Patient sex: F
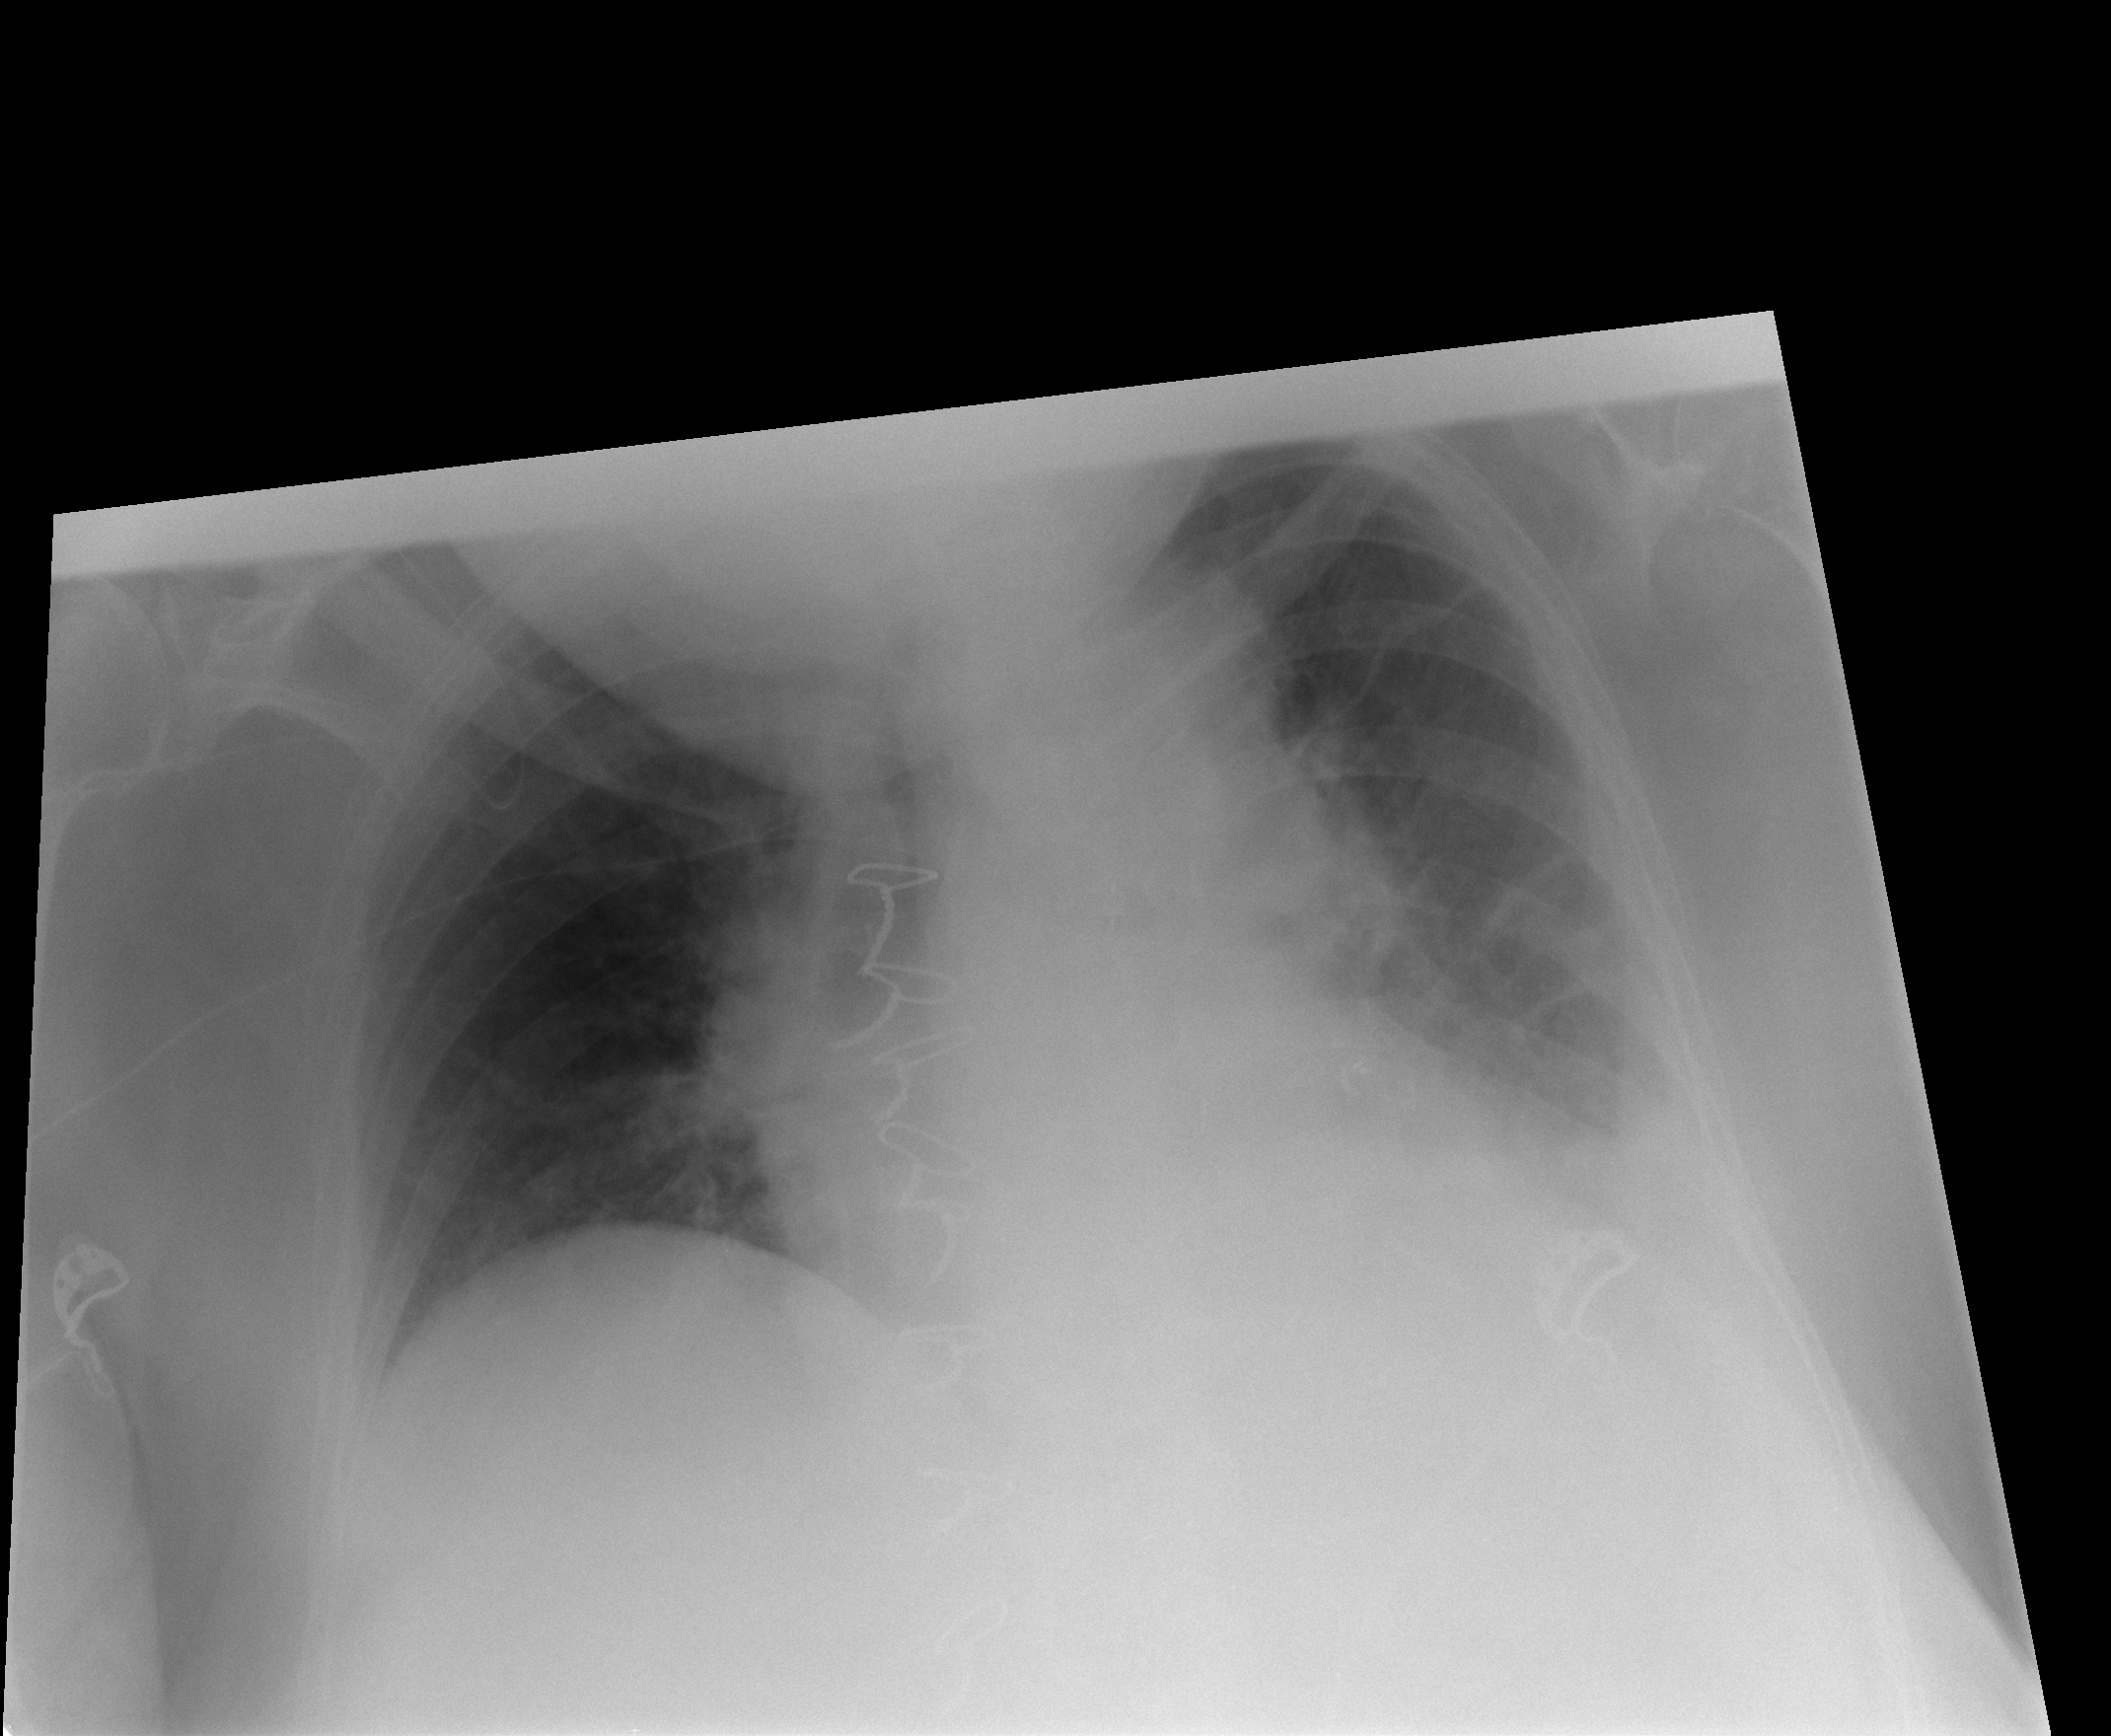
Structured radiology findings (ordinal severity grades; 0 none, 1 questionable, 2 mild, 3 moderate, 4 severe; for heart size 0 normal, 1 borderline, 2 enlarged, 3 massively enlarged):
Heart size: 2
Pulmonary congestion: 0
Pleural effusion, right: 0
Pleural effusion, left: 2
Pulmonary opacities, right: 0
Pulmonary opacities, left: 0
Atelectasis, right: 0
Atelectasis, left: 2